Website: apple
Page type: billing-address
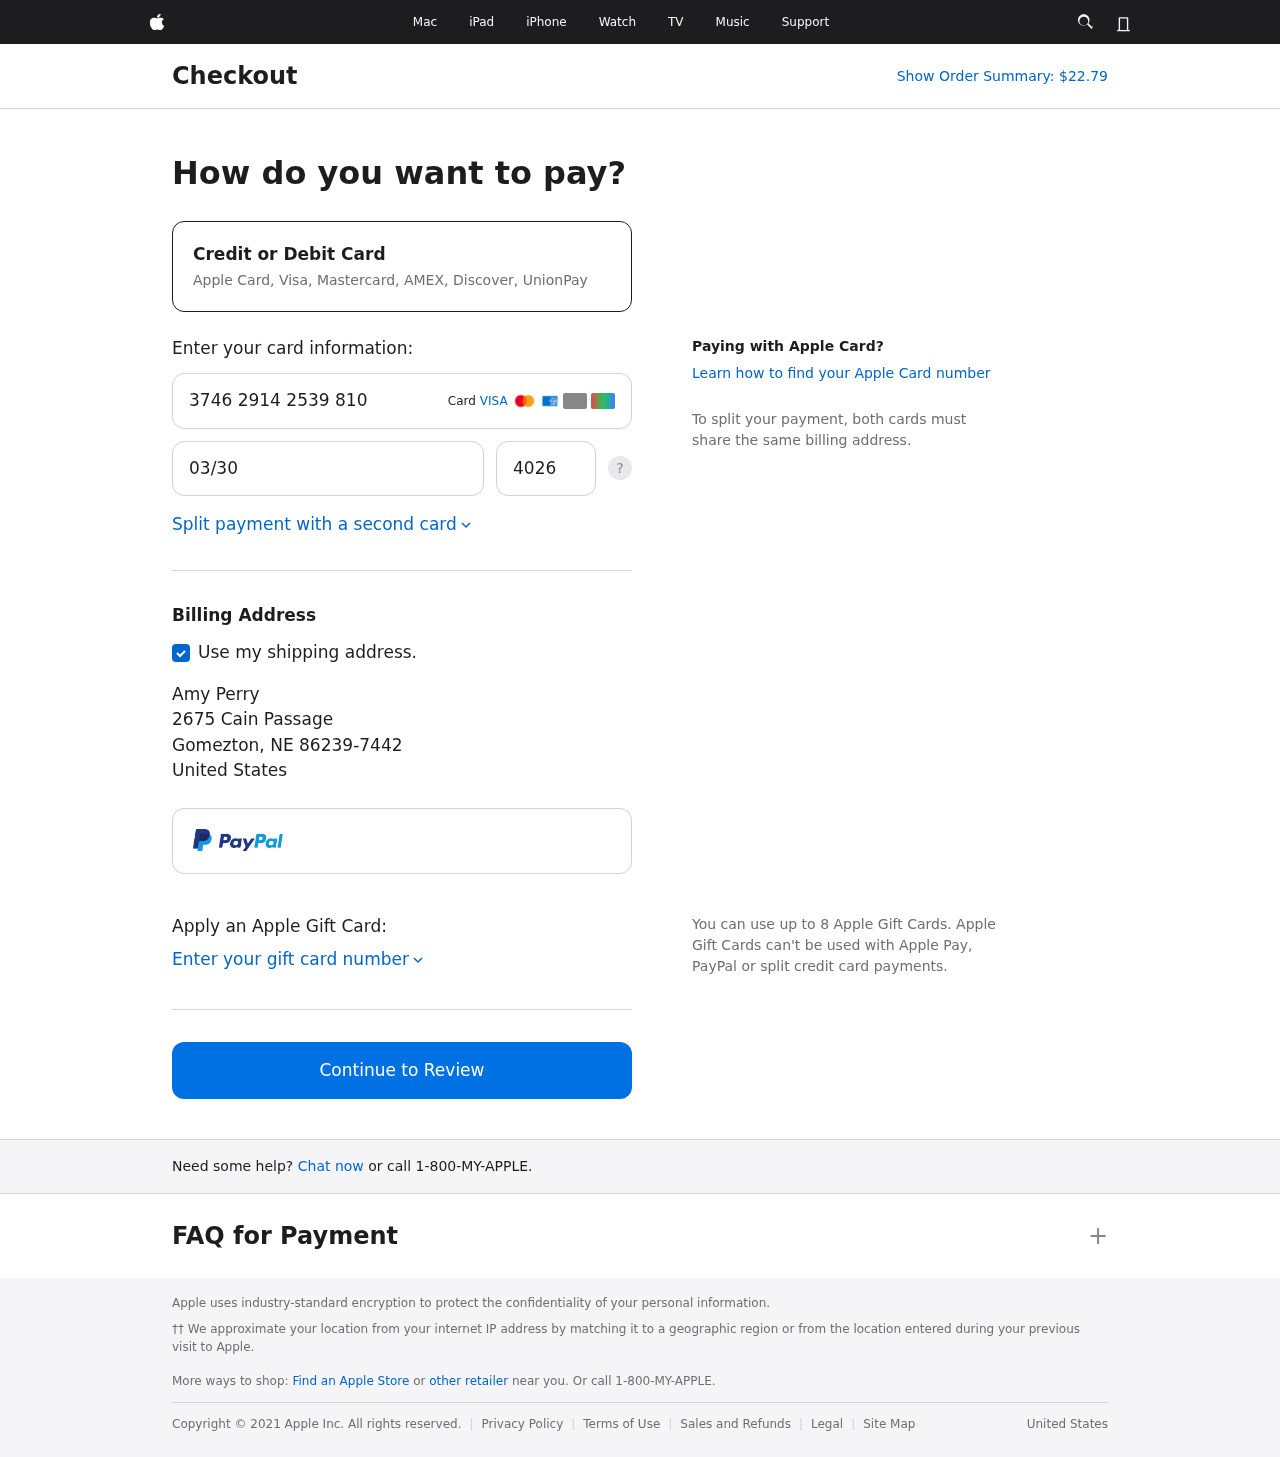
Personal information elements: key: PII_CARD_CVV
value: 4026
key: PII_CARD_EXPIRY
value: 03/30
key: PII_CARD_NUMBER
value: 3746 2914 2539 810
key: PII_CITY
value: Gomezton
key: PII_COUNTRY
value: United States
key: PII_FULLNAME
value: Amy Perry
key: PII_POSTCODE_FULL
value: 86239-7442
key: PII_STATE_ABBR
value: NE
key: PII_STREET
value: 2675 Cain Passage
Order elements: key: ORDER_TOTAL
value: Show Order Summary: $22.79